Interaction volume radius: 10 \u00c5
Interaction volume height: 20 \u00c5
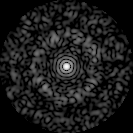
Disorder parameter: 0.8336